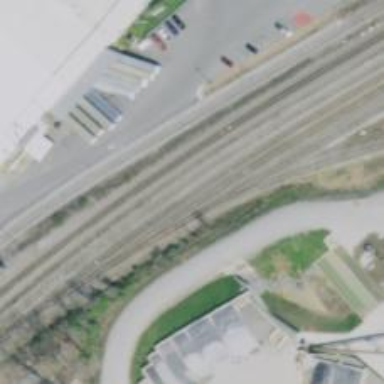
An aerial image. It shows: Railway siding with rails.